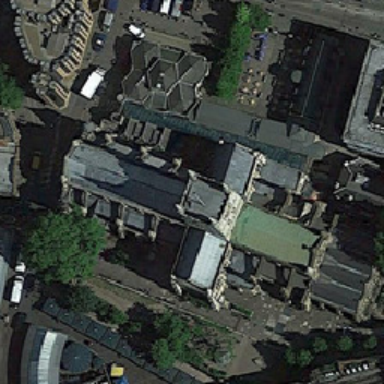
Thr long cross shape church is between a tall trss and a honeycomb building .